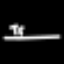
Label: line